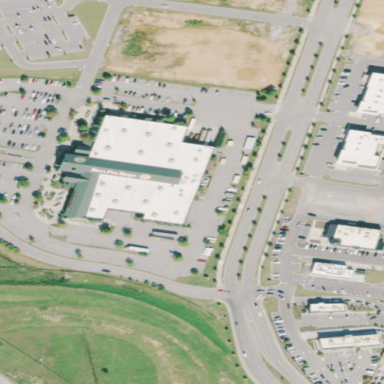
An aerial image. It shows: Department store building.